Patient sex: M
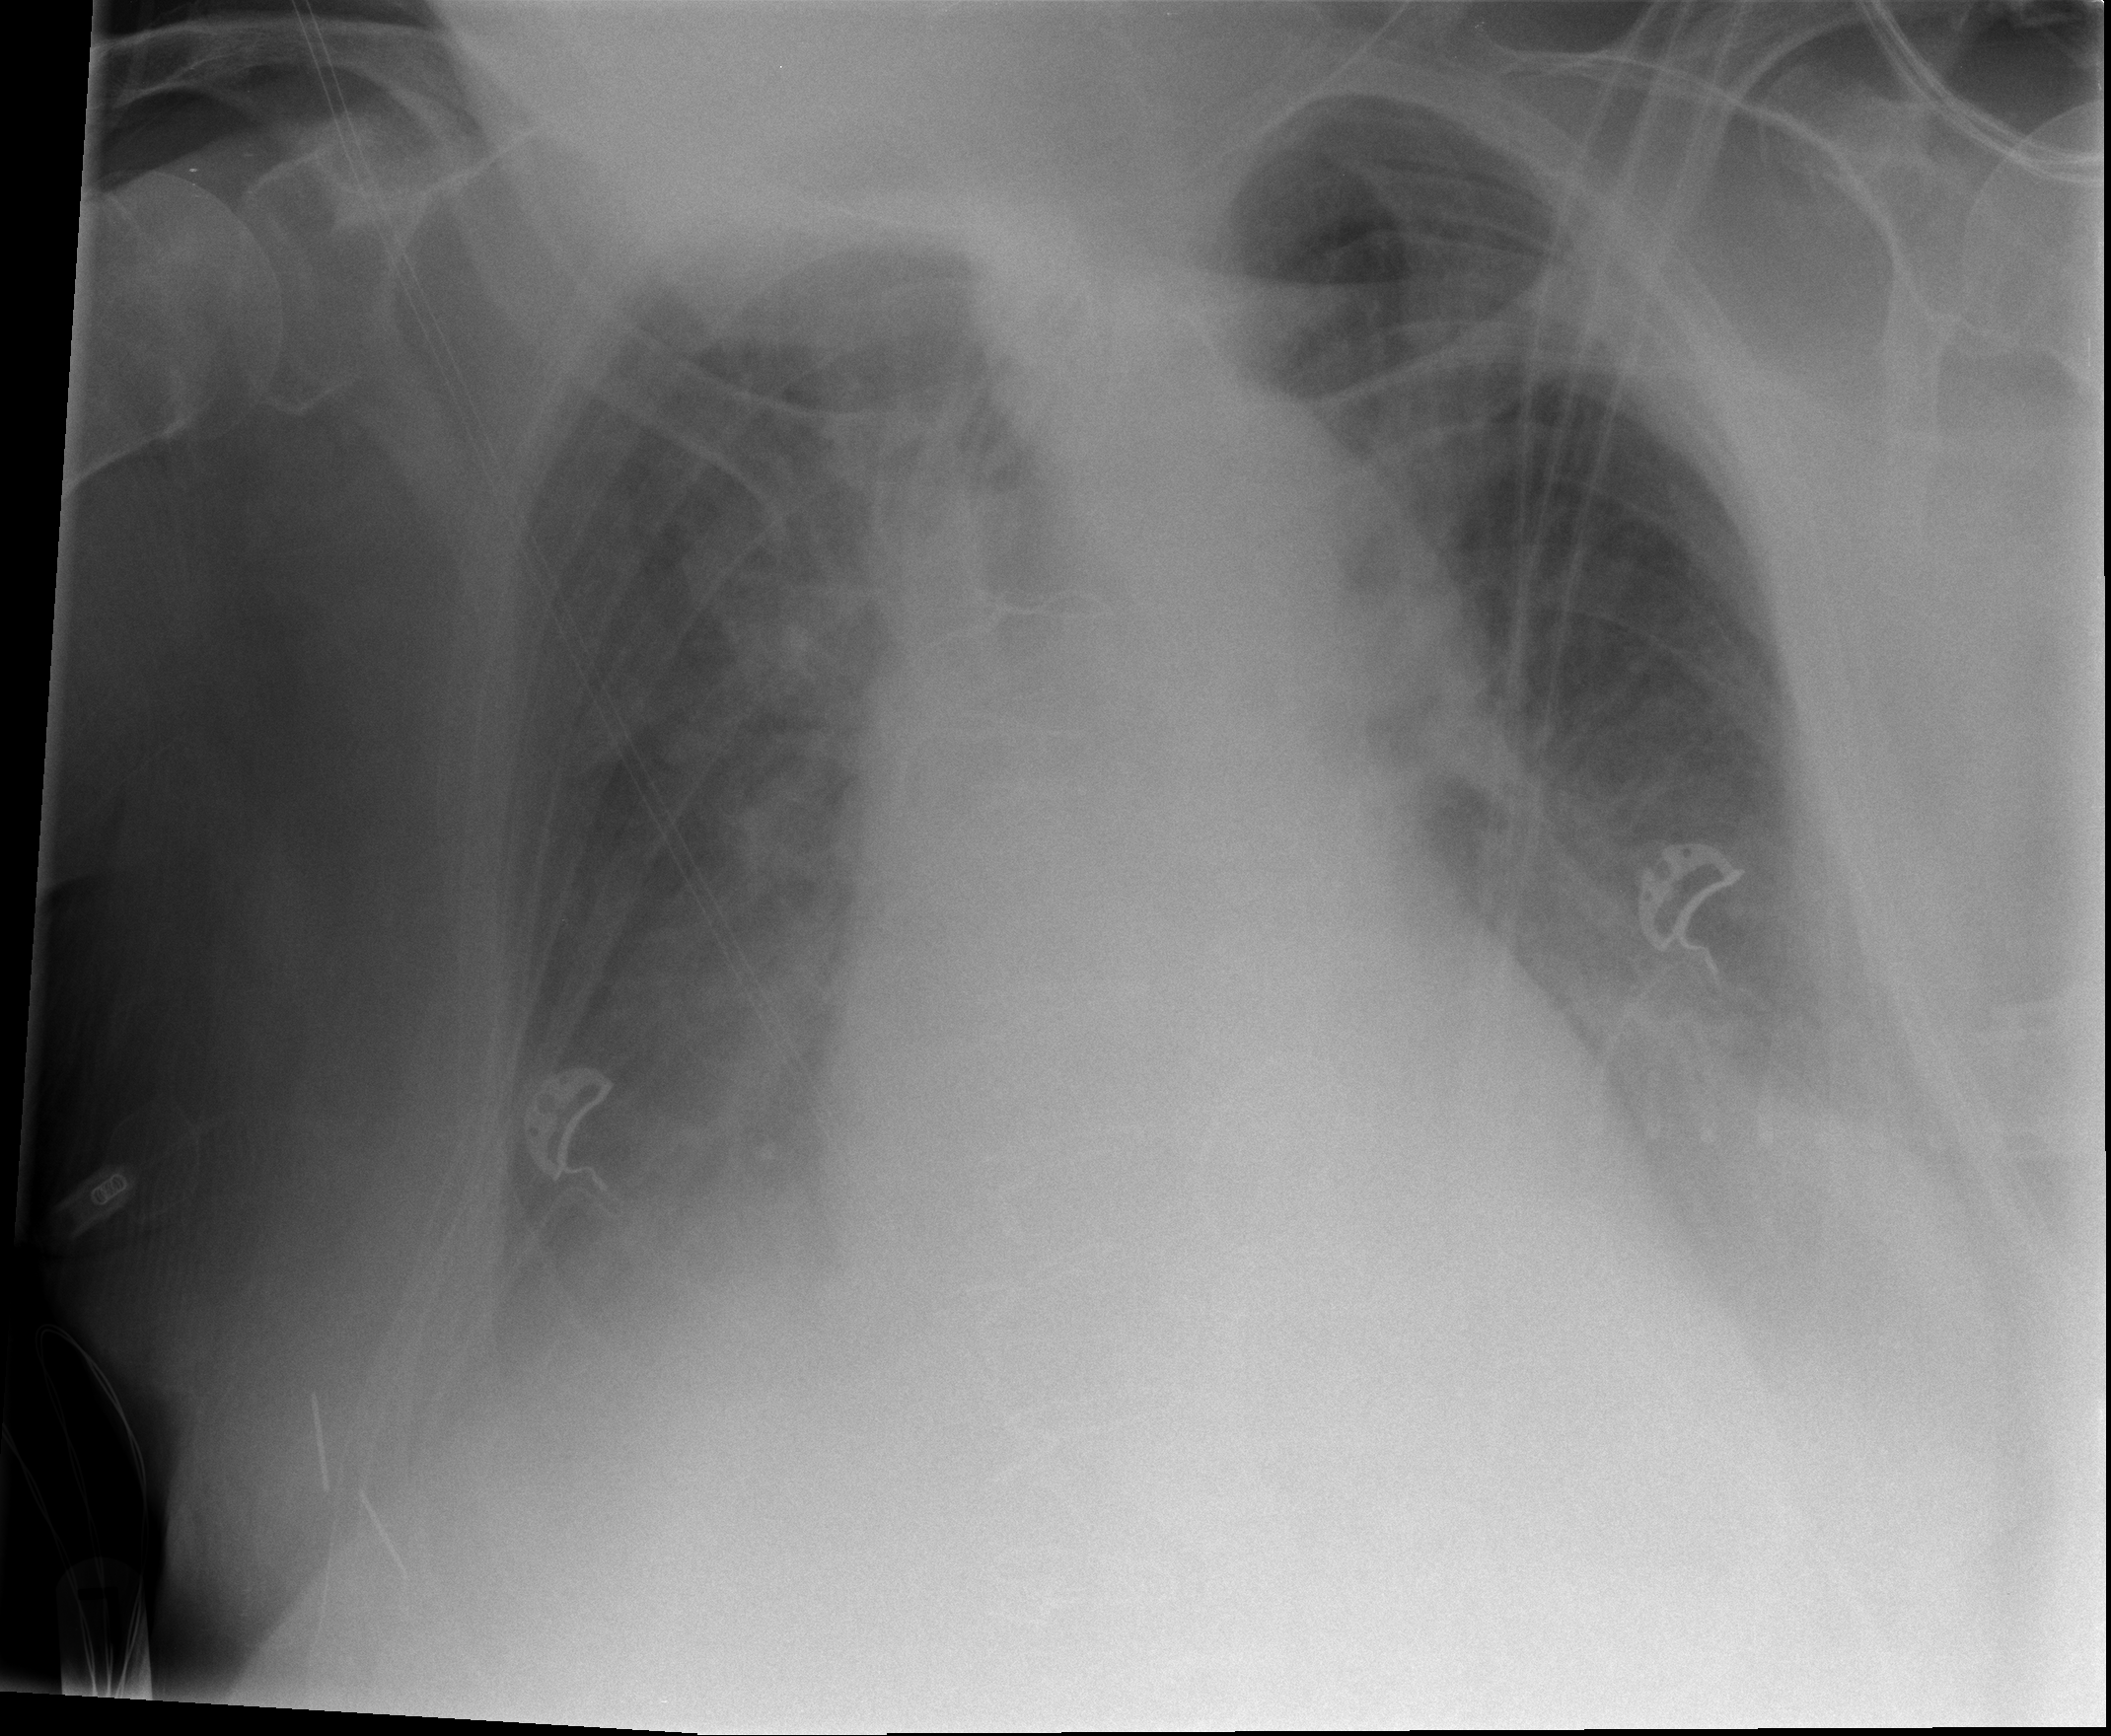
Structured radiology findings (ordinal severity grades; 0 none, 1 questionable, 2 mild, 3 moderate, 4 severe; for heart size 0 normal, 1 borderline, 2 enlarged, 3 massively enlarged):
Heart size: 2
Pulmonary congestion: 2
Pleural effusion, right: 2
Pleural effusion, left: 2
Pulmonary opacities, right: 0
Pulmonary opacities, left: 0
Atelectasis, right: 2
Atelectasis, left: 2